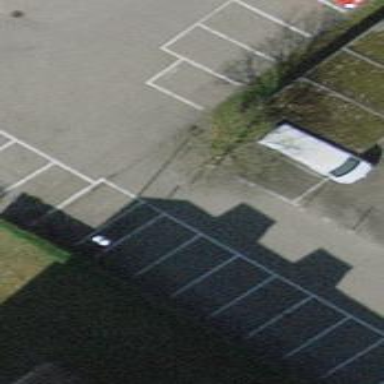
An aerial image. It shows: Bollard.